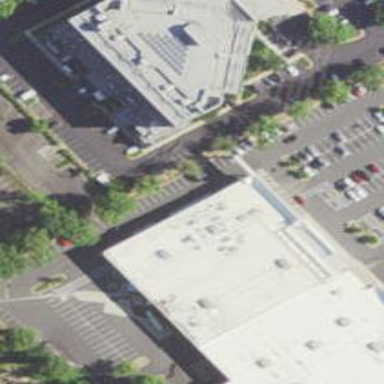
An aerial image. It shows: Retail building next to hotel.